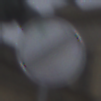
Verkehrszeichen: EndeSaemtlicherBegrenzungen
Umgebung: Outdoor, Urban
Tageszeit: Midday
Wetter: Overcast
Licht: Natural
Jahreszeit: NotSpecified
Kontrast: LowContrast